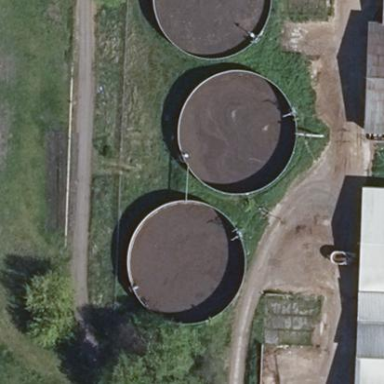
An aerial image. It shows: Farm auxiliary building with storage tank.